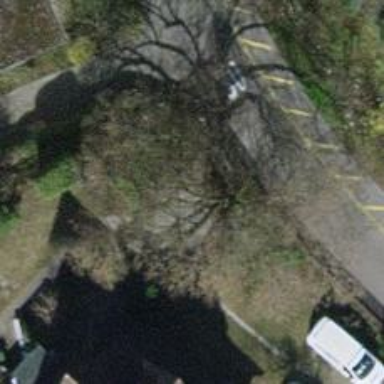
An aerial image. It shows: Urban tree adds touch of nature to the surroundings.